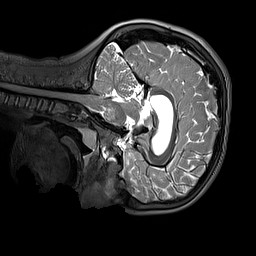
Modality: T2w
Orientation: sagittal
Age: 9
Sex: male
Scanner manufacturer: siemens
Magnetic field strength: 3 T
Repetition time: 3.2 s
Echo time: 0.408 s